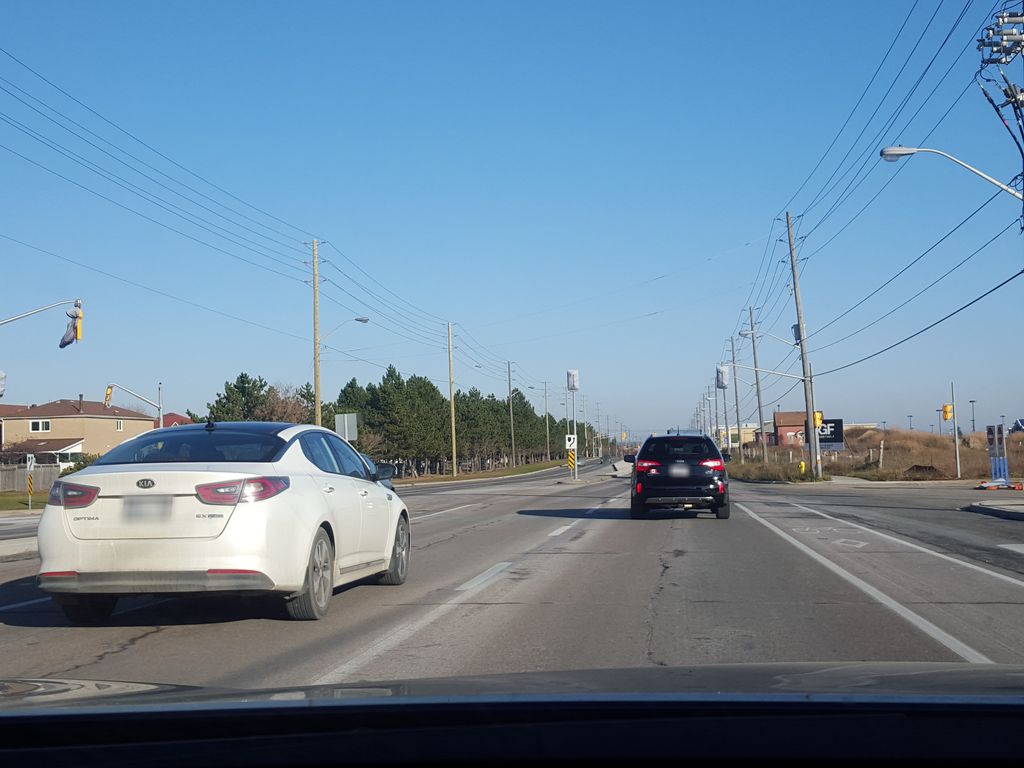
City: toronto